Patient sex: M
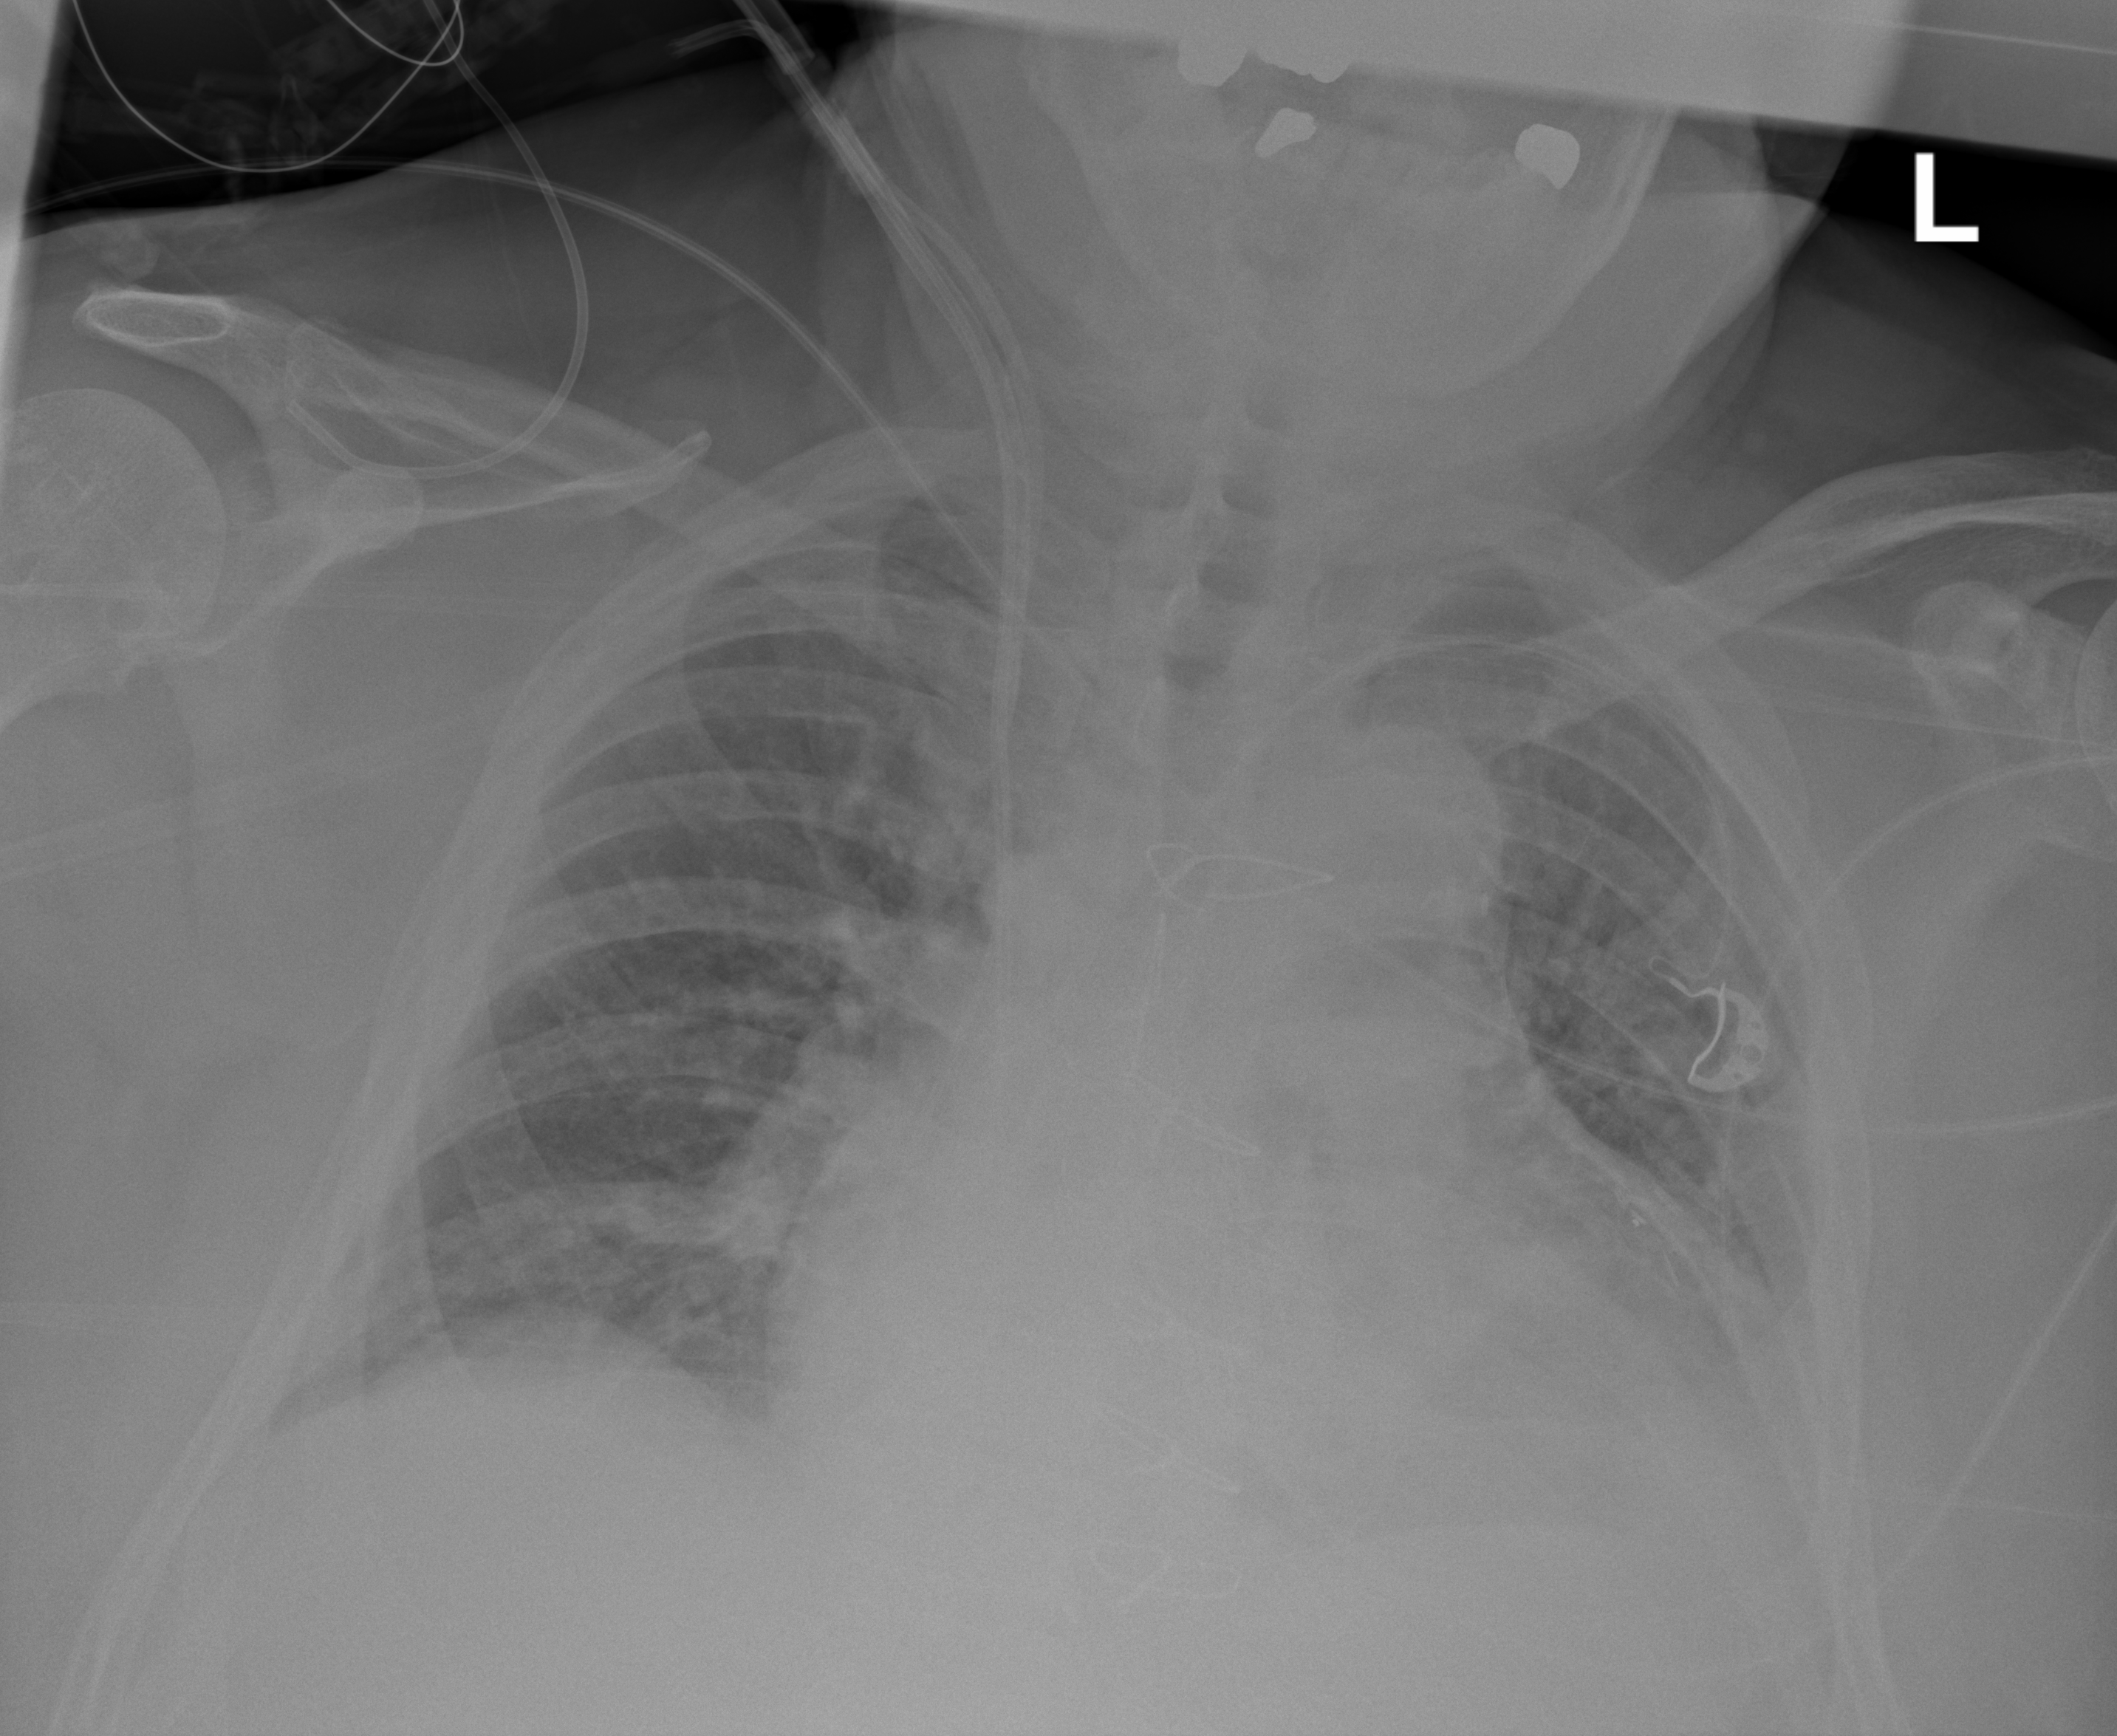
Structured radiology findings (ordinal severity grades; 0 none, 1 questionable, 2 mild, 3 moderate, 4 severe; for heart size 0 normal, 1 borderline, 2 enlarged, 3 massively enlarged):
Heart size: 2
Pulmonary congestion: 2
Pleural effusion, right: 2
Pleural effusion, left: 2
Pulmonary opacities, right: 2
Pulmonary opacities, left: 2
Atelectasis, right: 2
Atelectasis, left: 2